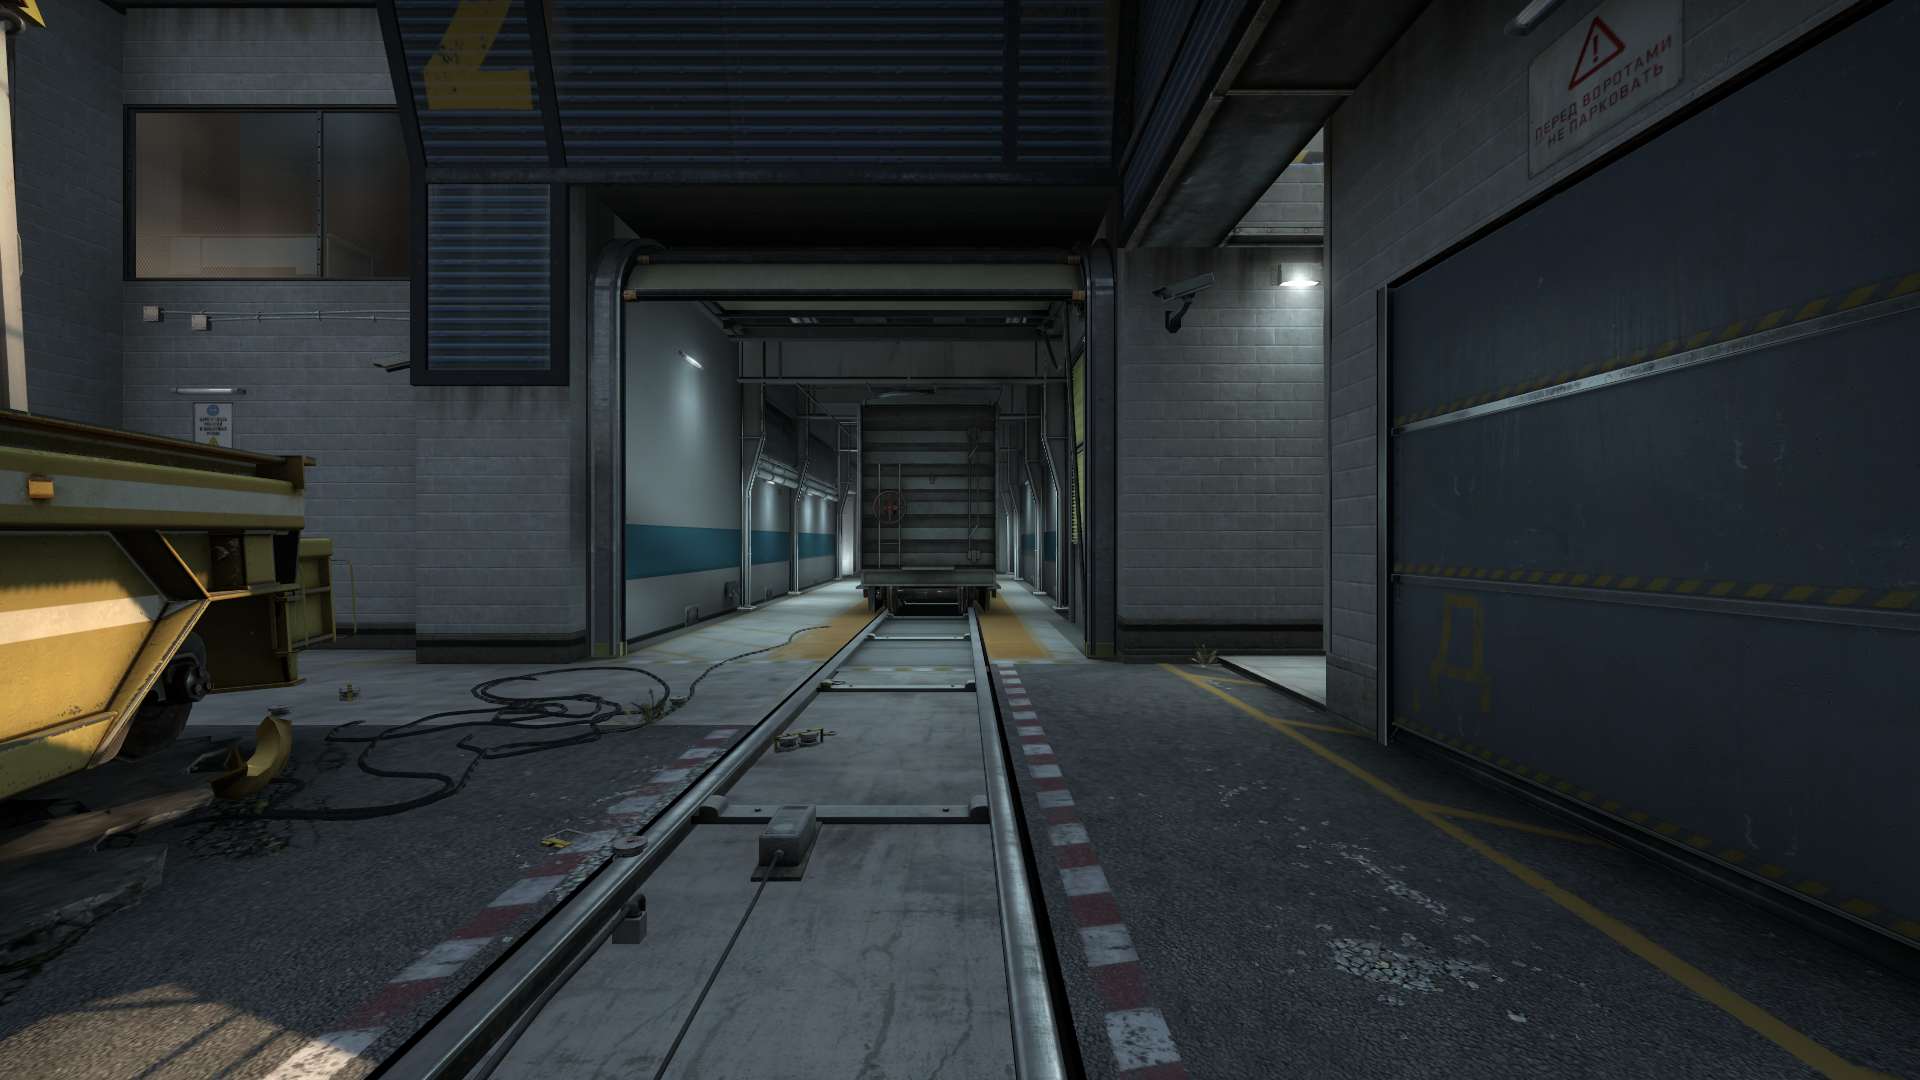
Map: de_train